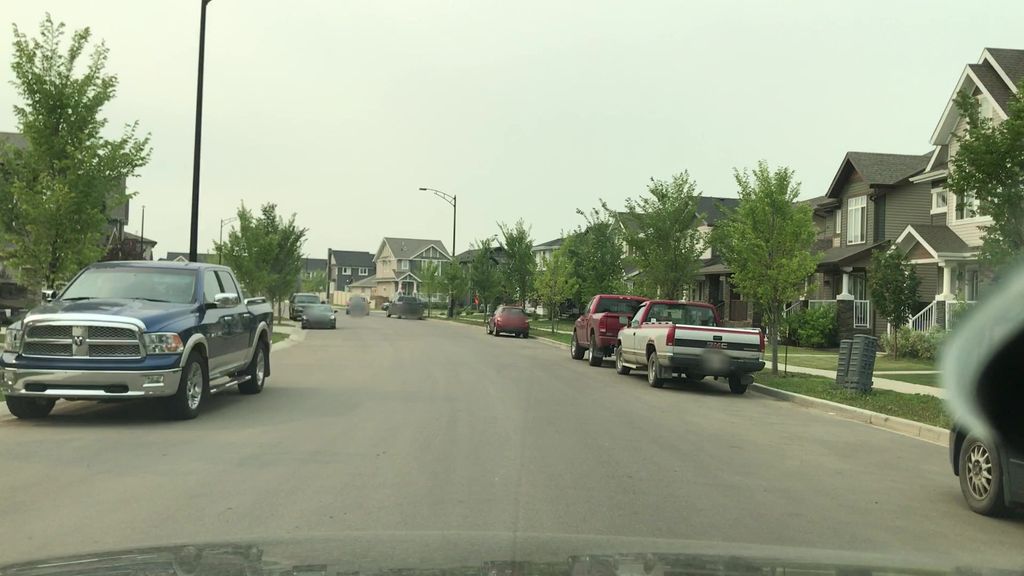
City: edmonton